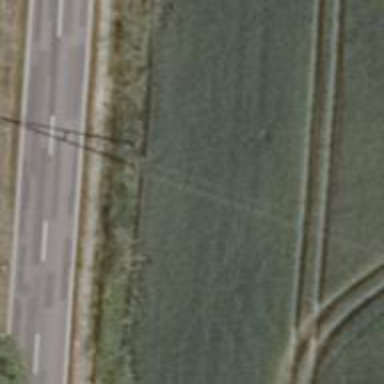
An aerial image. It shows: Power pole.